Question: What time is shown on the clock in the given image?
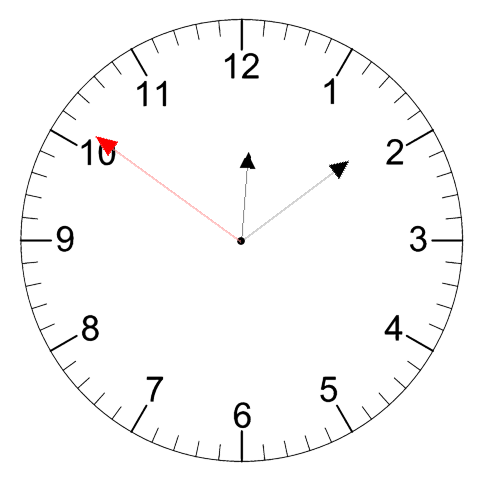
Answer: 12:08:51